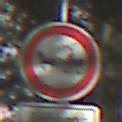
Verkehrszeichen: VerbotGespannfuhrwerke
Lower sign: PersonengruppenFrei1
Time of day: MorningAfternoon
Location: Outdoor (Nature)
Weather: Clear
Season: NotSpecified
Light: Natural